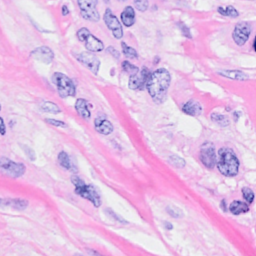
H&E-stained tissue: Breast